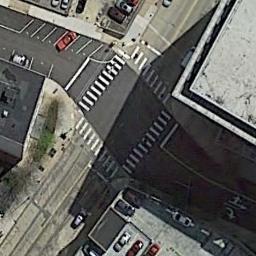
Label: intersection